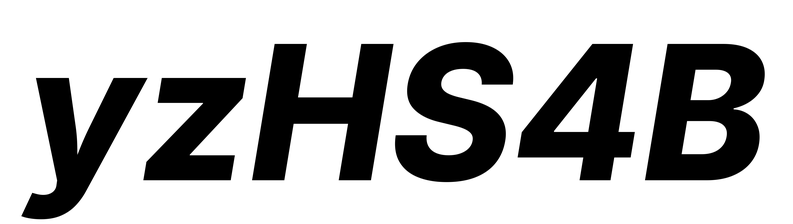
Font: Inter-Italic_ExtraBold_Italic